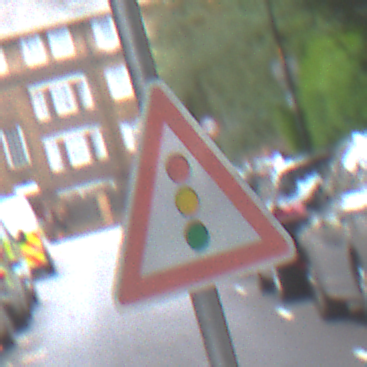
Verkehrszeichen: Lichtzeichenanlage
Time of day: MorningAfternoon
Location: Outdoor (Urban)
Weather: Overcast
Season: NotSpecified
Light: Natural